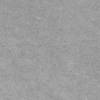
Label: not_dusty